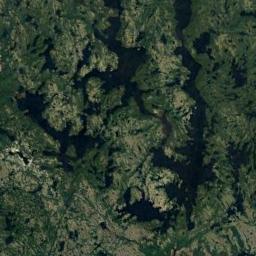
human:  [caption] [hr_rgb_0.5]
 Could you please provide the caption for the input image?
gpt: The wetland consists of green plants, Dry plants and water .

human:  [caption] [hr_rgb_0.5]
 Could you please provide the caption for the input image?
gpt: There is a large land mixed with green and brown in the river in a wetland .

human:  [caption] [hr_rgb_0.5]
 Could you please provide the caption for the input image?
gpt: There are two lakes of similar size in this wetland .

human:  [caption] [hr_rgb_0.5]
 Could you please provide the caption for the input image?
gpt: There are many different shapes of water around the wetlands .

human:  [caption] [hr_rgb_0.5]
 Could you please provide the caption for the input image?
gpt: There are many green areas and some water areas on the wetland .